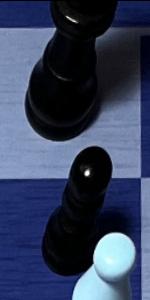
Label: Pawn_Black